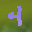
Label: 4